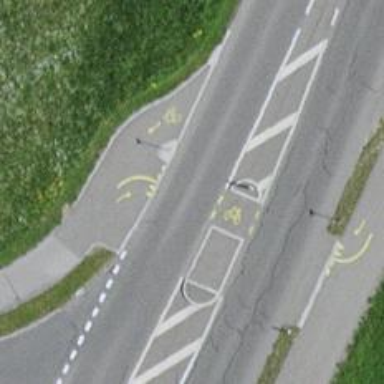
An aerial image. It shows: Asphalt cycleway.